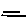
Label: line